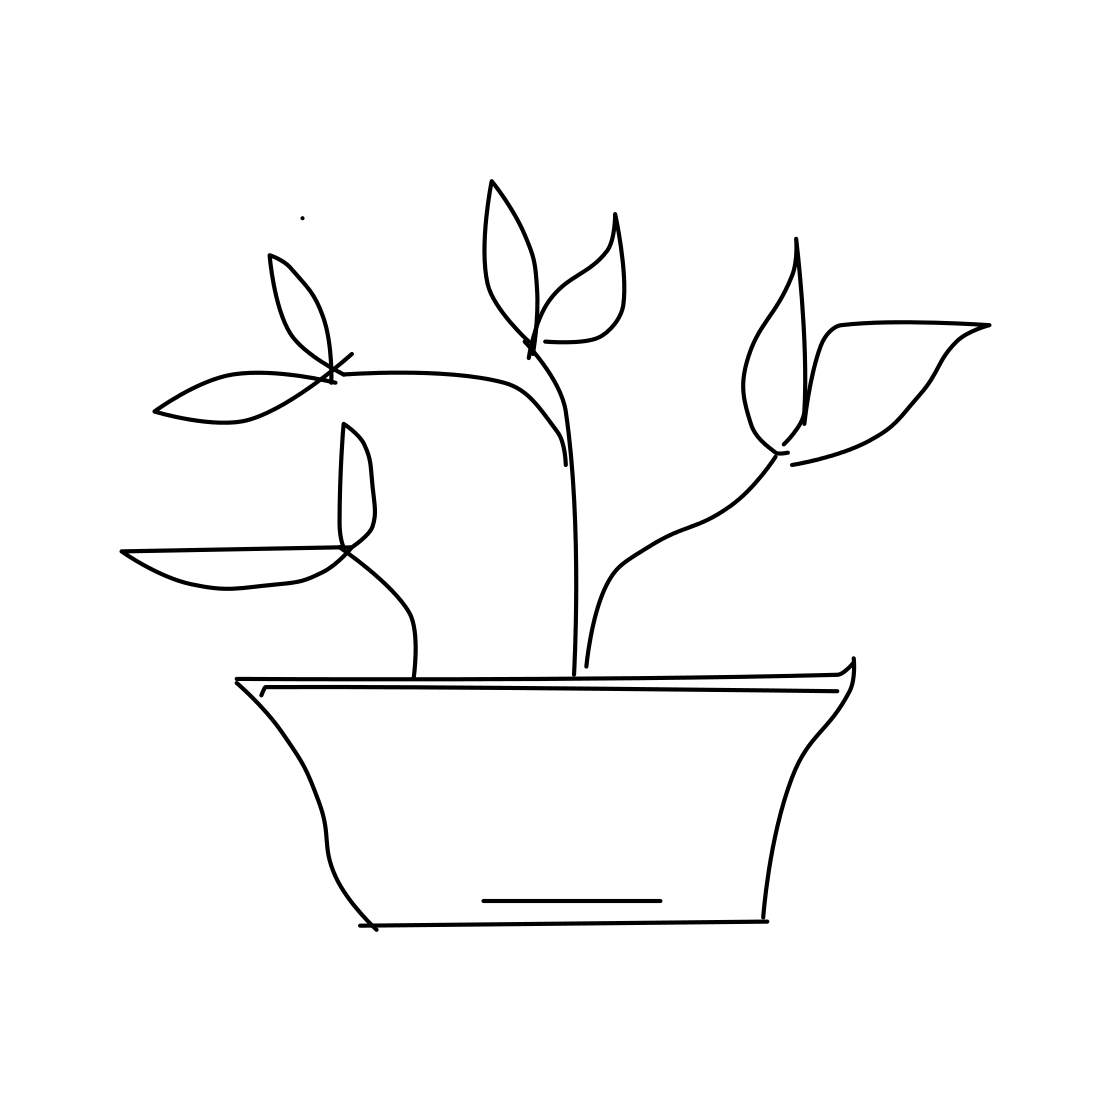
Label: potted plant